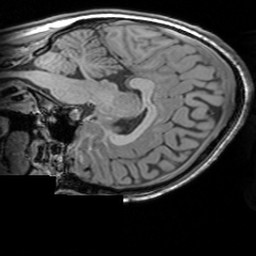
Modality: T1w
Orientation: sagittal
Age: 19
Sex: female
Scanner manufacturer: siemens
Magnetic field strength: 3 T
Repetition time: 1.63 s
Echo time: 0.00311 s